Field crop: maize
Growth stage: 2
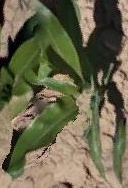
Species: maize